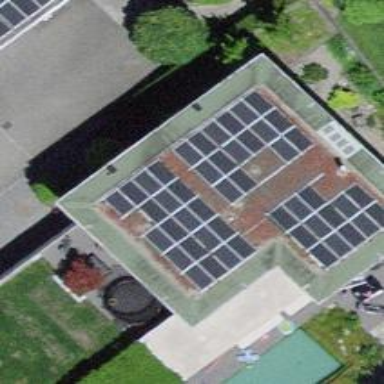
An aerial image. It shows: Solar power generator using photovoltaic panels.